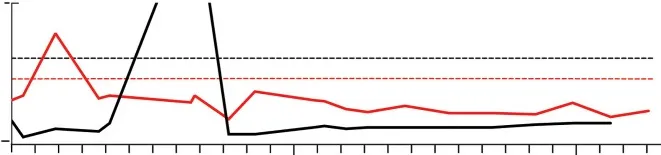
Timeline of immunosuppressive treatment regimen and associated glutamate pyruvate transaminase (GPT) and lipase levels. Dashed lines indicate respective upper limits.
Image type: chart (chart)